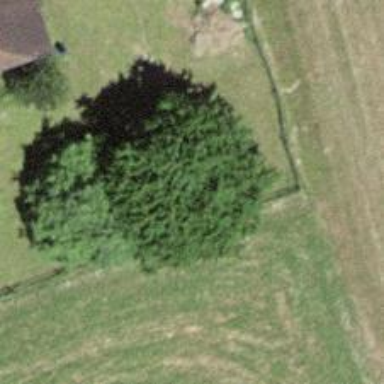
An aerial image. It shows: Single tag "natural: tree."